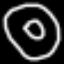
Label: donut